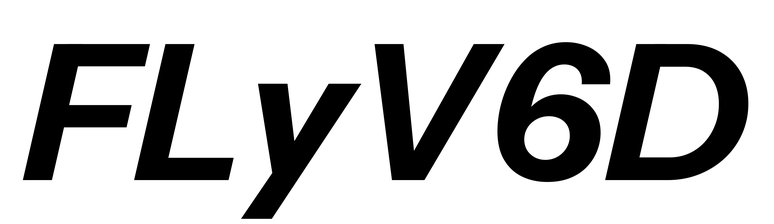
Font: InstrumentSans-Italic_Bold_Italic